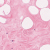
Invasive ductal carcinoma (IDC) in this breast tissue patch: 0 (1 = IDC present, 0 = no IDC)